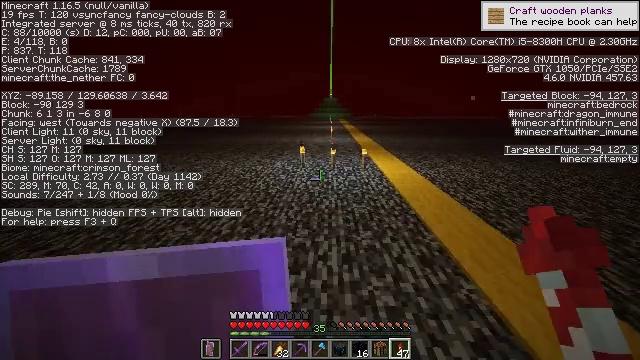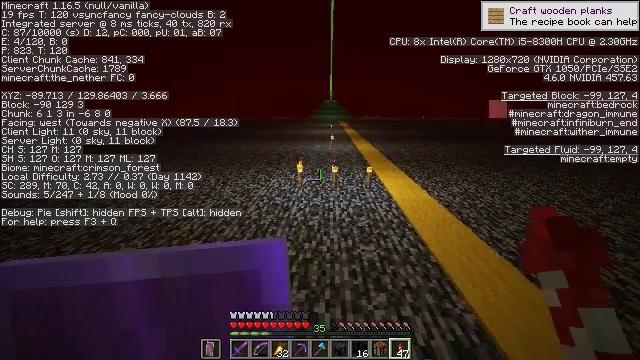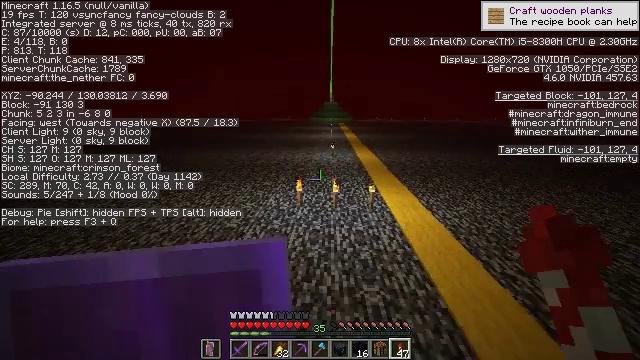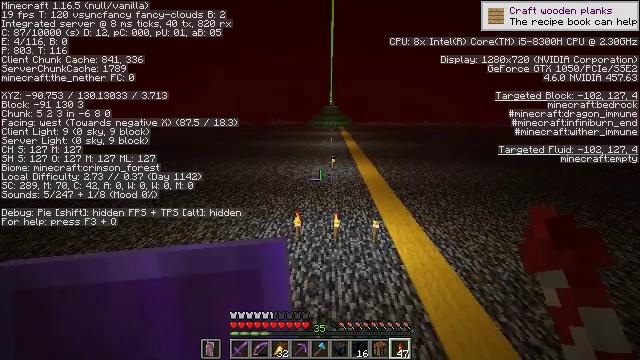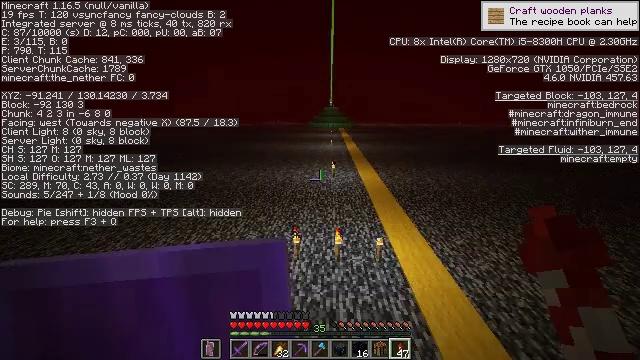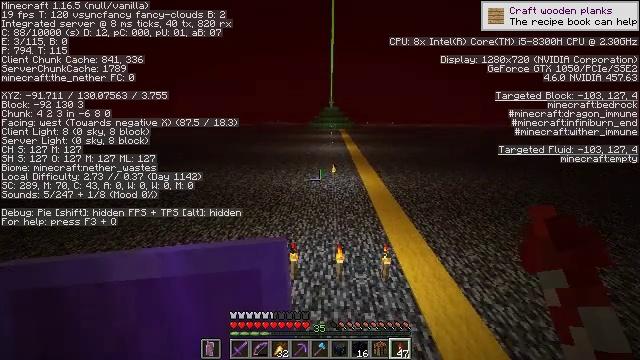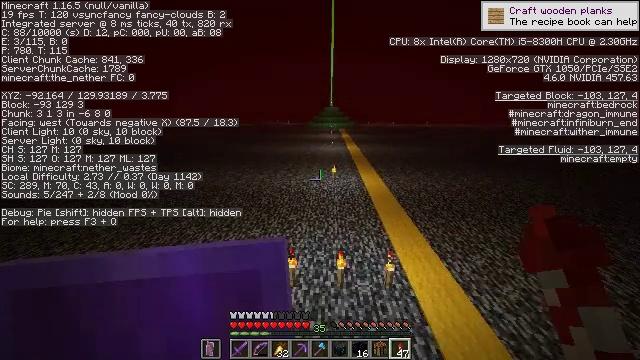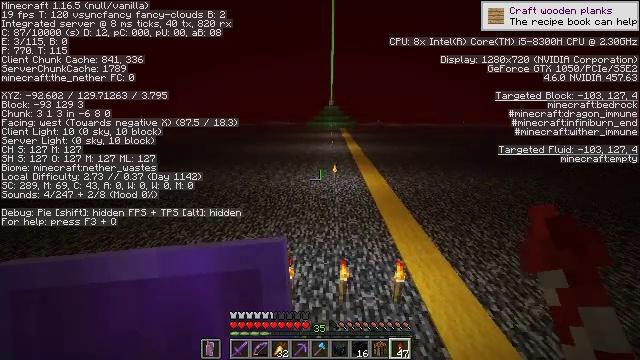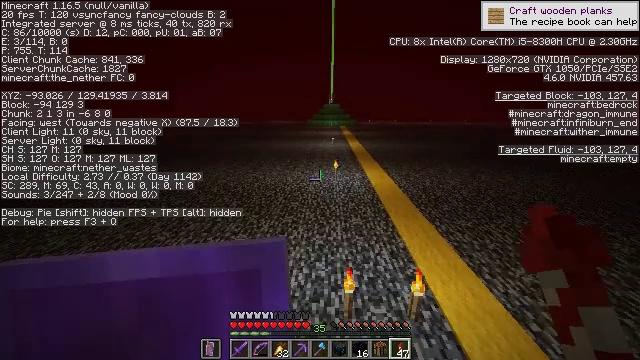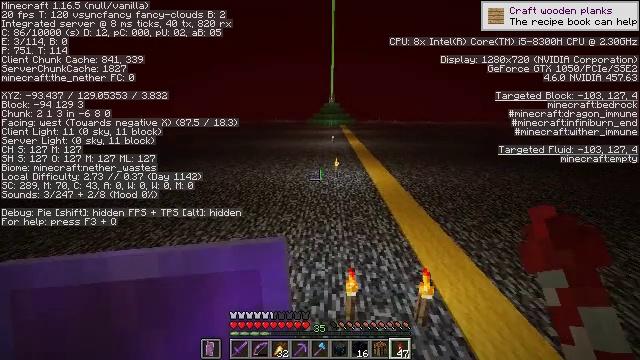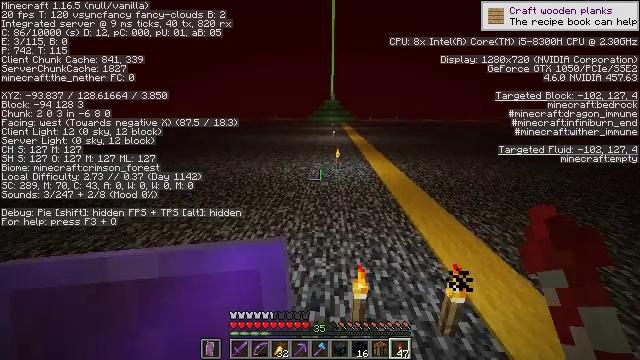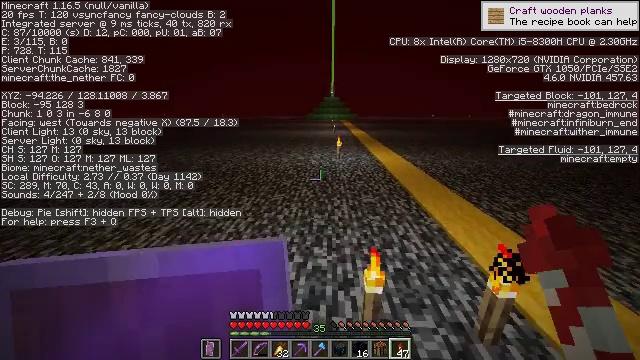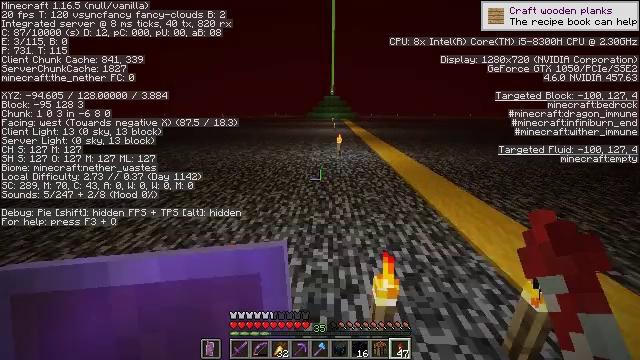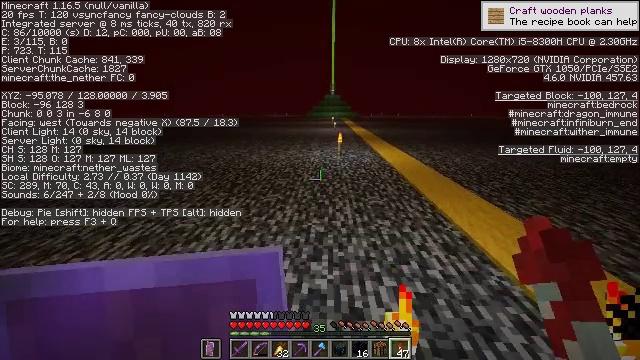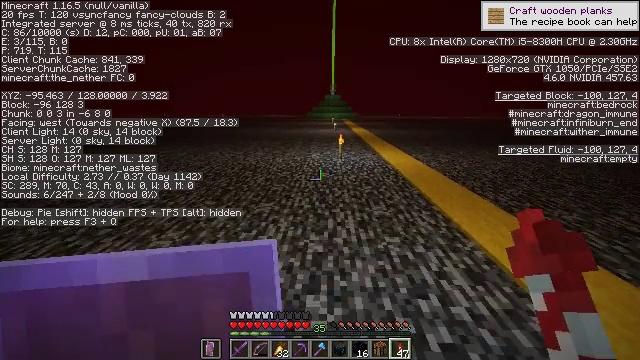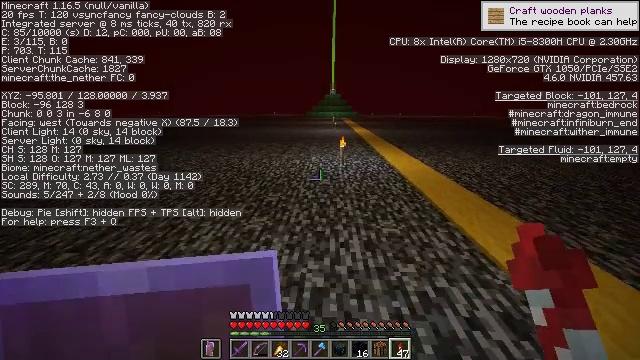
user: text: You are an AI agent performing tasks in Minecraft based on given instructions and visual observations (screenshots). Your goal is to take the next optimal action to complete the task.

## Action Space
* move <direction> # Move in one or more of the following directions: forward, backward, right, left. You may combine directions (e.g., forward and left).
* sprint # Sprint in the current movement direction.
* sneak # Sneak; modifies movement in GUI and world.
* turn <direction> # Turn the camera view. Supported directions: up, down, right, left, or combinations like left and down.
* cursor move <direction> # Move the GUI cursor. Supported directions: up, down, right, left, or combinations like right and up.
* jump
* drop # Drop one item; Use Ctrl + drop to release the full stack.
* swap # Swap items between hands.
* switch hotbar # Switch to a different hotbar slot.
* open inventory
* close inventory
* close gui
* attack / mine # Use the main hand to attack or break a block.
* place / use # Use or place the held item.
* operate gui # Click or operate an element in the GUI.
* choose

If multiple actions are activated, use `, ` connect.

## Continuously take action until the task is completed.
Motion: motion action
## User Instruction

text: Open the crafting table and craft a light gray carpet.
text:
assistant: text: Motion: move forward, sprint, attack / mine
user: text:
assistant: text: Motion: move forward, sprint, attack / mine
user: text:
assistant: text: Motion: move forward, sprint, attack / mine
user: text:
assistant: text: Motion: move forward, sprint, attack / mine
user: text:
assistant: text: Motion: move forward, sprint, attack / mine
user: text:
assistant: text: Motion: move forward, sprint, attack / mine
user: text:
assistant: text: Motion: move forward, sprint, attack / mine
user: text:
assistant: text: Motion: move forward, sprint, attack / mine
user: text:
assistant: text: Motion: move forward, sprint, attack / mine
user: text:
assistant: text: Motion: move forward, sprint, attack / mine
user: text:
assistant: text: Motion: move forward, sprint, attack / mine
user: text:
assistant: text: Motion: move forward, sprint, attack / mine
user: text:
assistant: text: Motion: move forward, sprint, attack / mine
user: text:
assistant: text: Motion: move forward, sprint, attack / mine
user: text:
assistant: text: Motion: move forward, sprint, attack / mine
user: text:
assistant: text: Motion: move forward, sprint, attack / mine
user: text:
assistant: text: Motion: move forward, sprint, attack / mine
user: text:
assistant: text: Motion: move forward, sprint, attack / mine
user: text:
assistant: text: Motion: move forward, sprint, attack / mine
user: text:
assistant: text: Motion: move forward, sprint, attack / mine
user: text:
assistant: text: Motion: move forward, sprint, turn right, attack / mine
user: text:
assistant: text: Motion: move forward, sprint, turn right, attack / mine
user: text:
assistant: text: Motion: move forward, sprint, attack / mine
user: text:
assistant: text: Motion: move forward, sprint, attack / mine
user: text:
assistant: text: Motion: move forward, sprint, attack / mine
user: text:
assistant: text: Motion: move forward, sprint, attack / mine
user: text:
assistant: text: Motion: move forward, sprint, attack / mine
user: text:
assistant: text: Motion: move forward, sprint, attack / mine
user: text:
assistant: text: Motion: move forward and move right, sprint, attack / mine
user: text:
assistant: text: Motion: move forward and move right, sprint, attack / mine